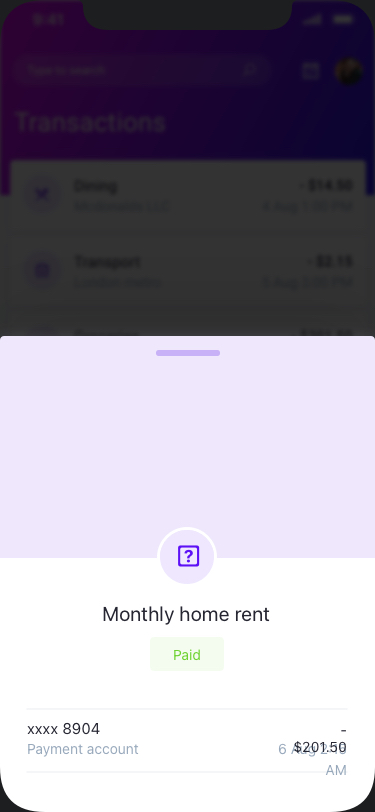
Text in this UI design:
Payment account
xxxx 8904
6 Aug 2:15 AM
- $201.50
Monthly home rent
